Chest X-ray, AP view. Patient: 32 years old, sex M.
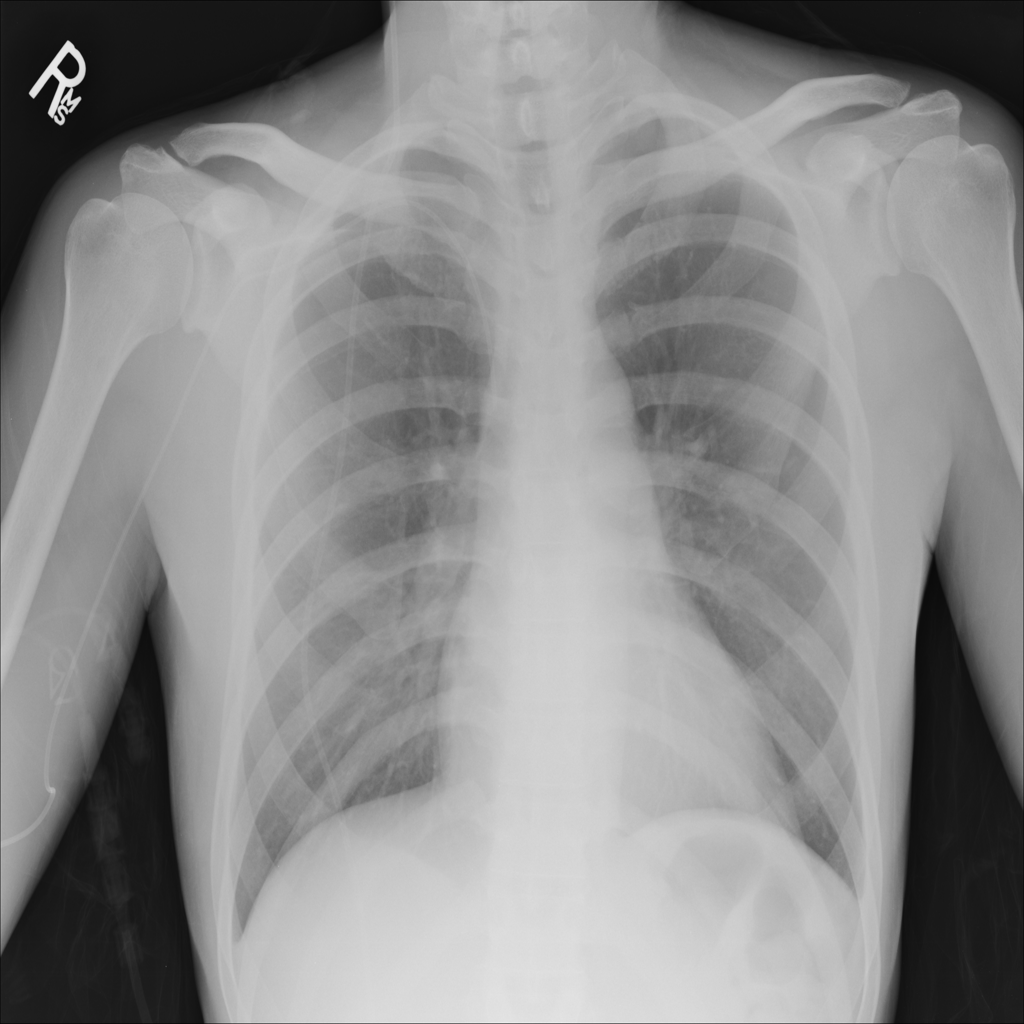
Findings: No Finding